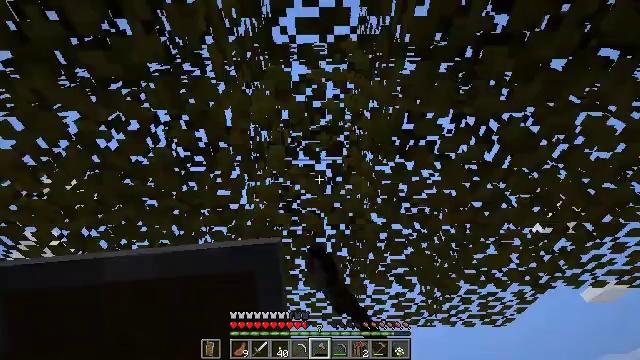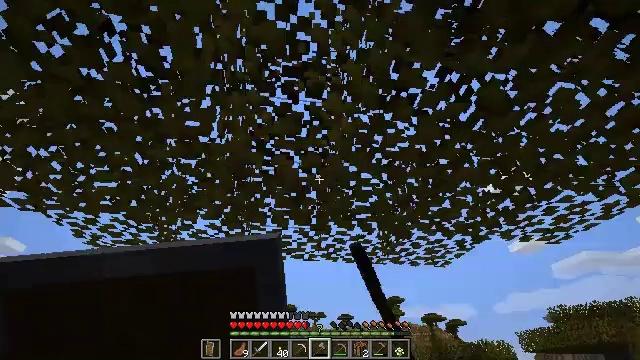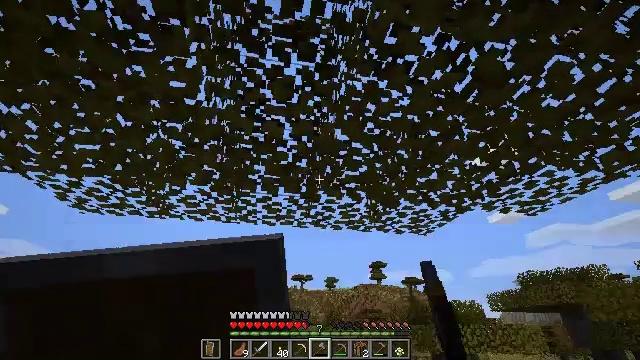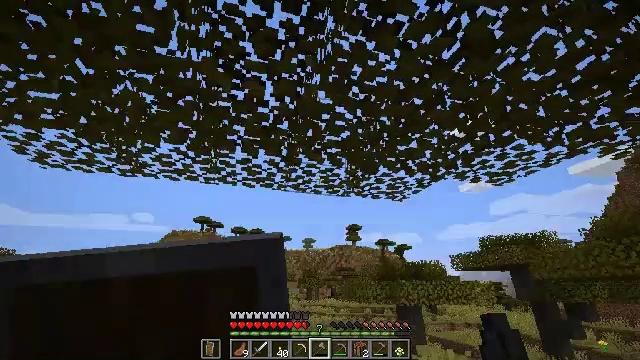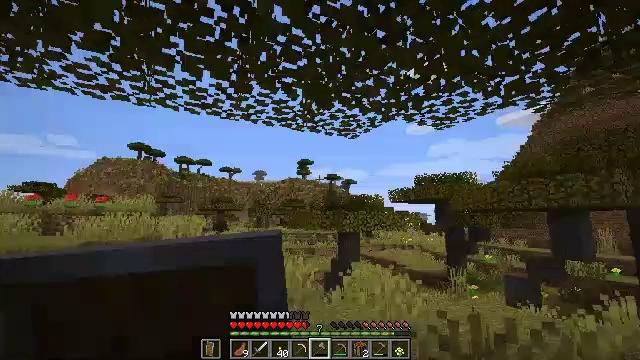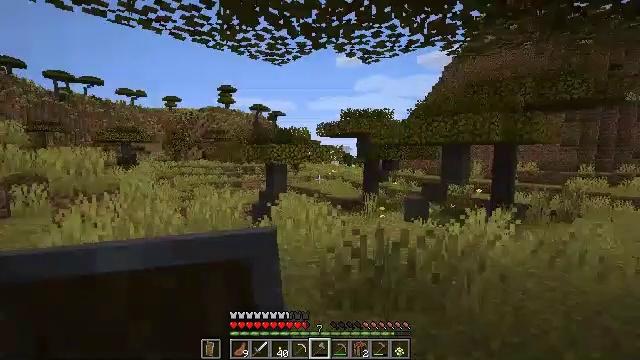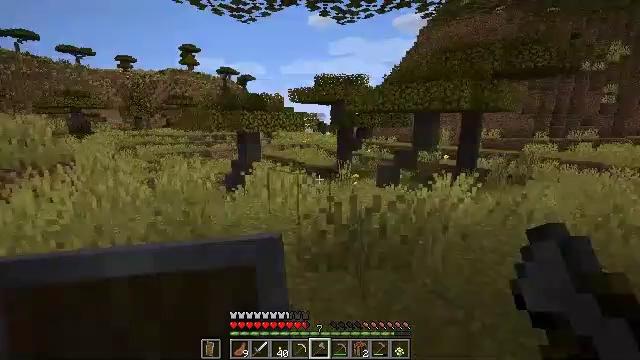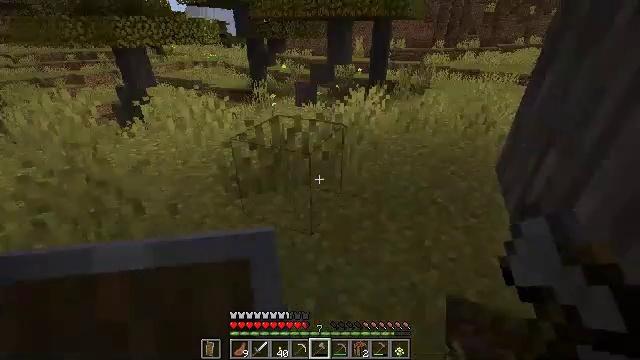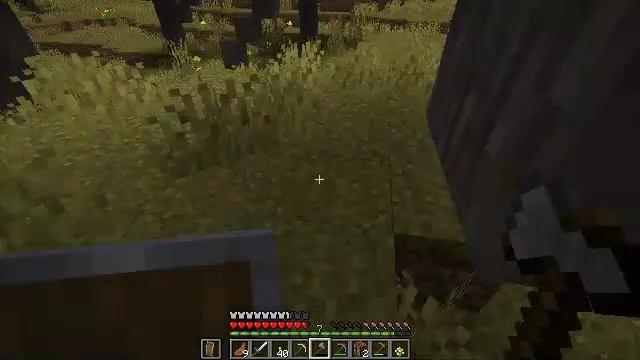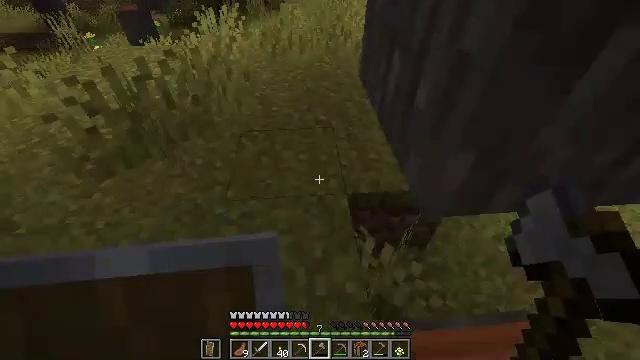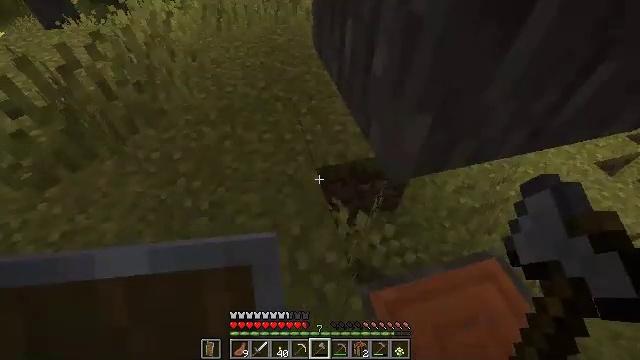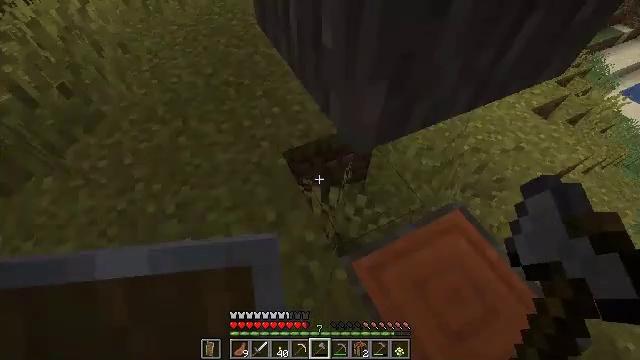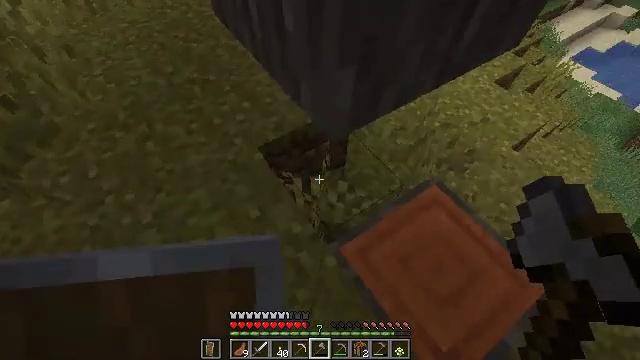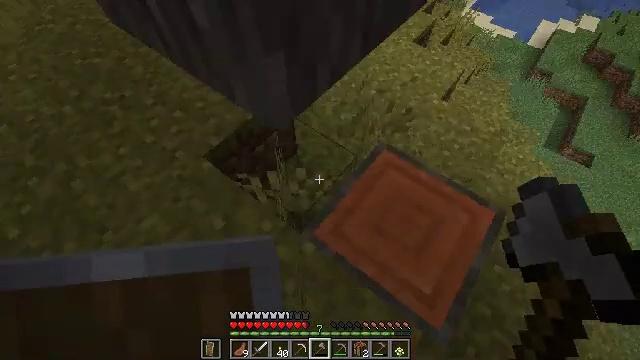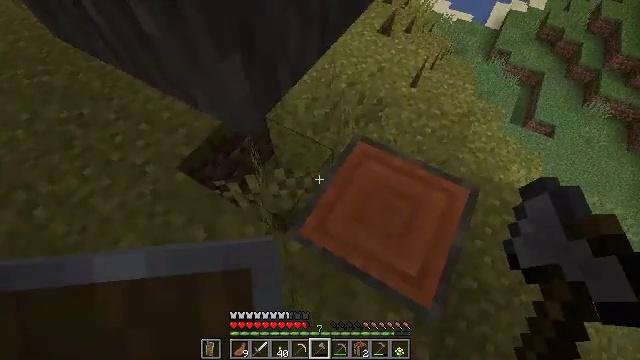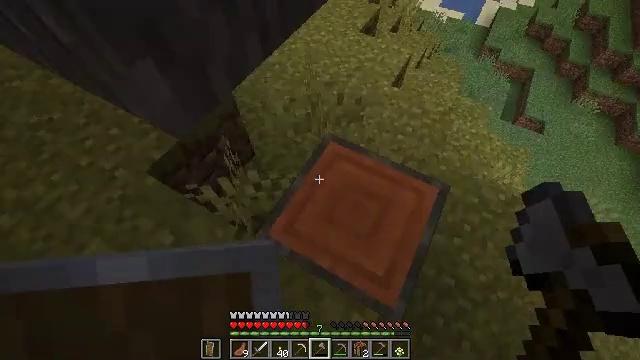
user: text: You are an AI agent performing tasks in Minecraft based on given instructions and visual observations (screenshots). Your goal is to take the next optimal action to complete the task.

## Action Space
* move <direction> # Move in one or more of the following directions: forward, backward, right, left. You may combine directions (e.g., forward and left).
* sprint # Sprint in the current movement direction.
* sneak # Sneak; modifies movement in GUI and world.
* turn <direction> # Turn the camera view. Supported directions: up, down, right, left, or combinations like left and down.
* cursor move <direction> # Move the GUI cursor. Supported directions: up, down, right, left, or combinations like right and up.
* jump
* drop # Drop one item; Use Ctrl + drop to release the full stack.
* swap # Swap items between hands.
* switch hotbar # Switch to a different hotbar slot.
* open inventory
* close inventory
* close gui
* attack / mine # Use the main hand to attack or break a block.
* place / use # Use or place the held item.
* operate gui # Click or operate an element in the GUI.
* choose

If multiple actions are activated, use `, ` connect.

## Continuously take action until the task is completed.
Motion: motion action
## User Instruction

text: Break the acacia log from the tree.
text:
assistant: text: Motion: turn right and down
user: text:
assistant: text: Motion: turn right and down
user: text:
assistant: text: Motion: turn right and down
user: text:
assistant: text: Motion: turn right and down
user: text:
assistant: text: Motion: turn right and down
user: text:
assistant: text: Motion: turn right and down
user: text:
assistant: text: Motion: turn right and down
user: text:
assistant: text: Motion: turn right and down
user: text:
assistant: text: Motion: turn right and down
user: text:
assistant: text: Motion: turn right and down
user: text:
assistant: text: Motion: turn right and down
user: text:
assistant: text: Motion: turn right and down
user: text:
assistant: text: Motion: turn right and down
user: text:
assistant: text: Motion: move right, turn right
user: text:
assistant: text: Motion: move right, turn right
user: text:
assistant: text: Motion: move right, turn left and up
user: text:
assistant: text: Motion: turn left and down, attack / mine
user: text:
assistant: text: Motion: turn left and down, attack / mine
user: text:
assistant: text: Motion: turn down, attack / mine
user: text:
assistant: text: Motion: turn down, attack / mine
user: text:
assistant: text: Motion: attack / mine
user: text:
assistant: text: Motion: attack / mine
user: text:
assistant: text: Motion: turn left, attack / mine
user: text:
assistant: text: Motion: turn left, attack / mine
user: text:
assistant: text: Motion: attack / mine
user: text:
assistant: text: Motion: attack / mine
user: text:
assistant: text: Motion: attack / mine
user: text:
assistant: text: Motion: attack / mine
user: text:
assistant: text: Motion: attack / mine
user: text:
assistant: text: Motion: attack / mine